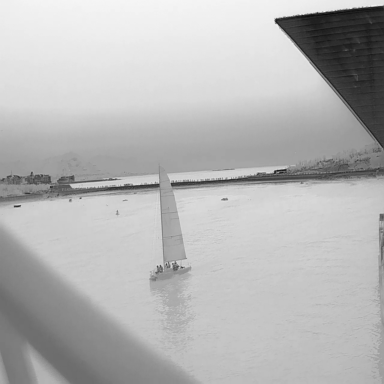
There are three objects shown in the infrared image, including a sailboat, and two bulk_carriers.